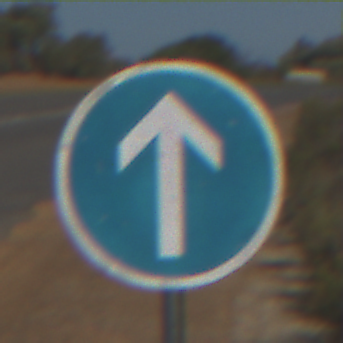
Verkehrszeichen: VorgeschriebeneFahrtrichtungGeradeaus
Umgebung: Outdoor, Nature
Tageszeit: MorningAfternoon
Wetter: Clear
Licht: Natural
Jahreszeit: NotSpecified
Kontrast: HighContrast